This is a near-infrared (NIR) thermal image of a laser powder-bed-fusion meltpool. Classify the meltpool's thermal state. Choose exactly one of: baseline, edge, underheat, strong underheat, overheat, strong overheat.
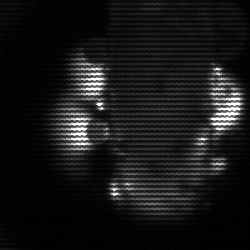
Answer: strong underheat